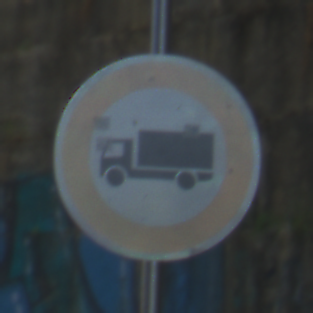
Verkehrszeichen: VerbotFuerKraftfahrzeugeUeberDreiKommaFuenfTonnen
Umgebung: Outdoor, Urban
Tageszeit: Midday
Wetter: Clear
Licht: Natural
Jahreszeit: NotSpecified
Kontrast: LowContrast